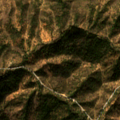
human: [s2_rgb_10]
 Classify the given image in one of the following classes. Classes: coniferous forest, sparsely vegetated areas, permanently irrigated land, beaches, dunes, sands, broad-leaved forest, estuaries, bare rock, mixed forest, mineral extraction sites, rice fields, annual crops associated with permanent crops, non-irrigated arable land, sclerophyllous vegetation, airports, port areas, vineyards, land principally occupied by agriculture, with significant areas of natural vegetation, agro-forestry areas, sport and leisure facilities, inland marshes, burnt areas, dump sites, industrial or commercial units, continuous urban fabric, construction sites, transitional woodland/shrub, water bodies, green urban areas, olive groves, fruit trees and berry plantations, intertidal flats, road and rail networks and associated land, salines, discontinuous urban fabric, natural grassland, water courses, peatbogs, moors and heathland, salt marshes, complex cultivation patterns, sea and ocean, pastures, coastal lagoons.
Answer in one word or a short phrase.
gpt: broad-leaved forest